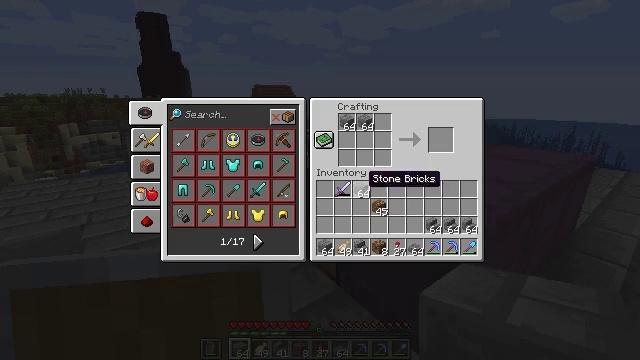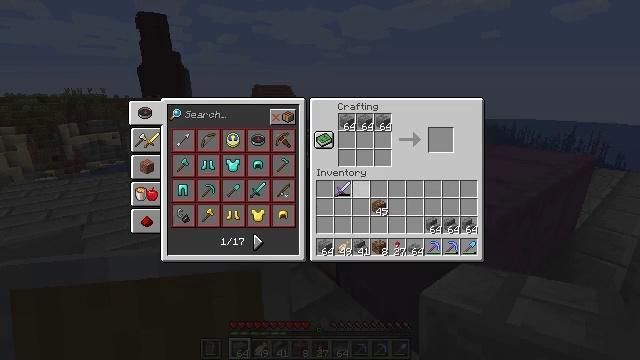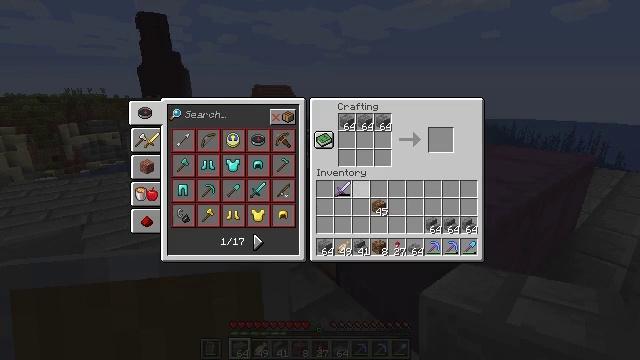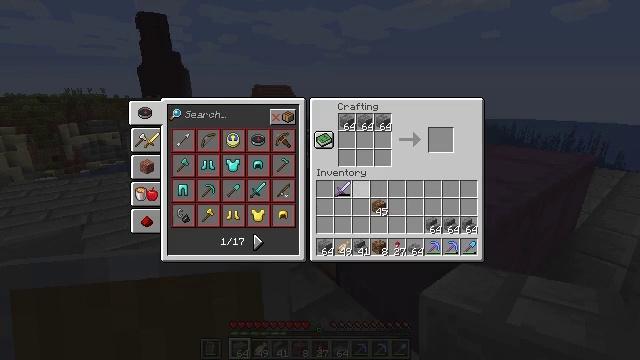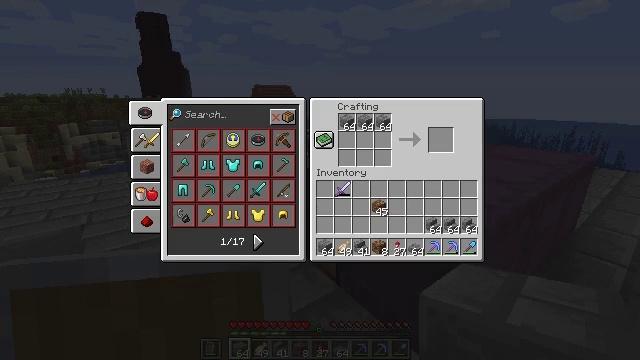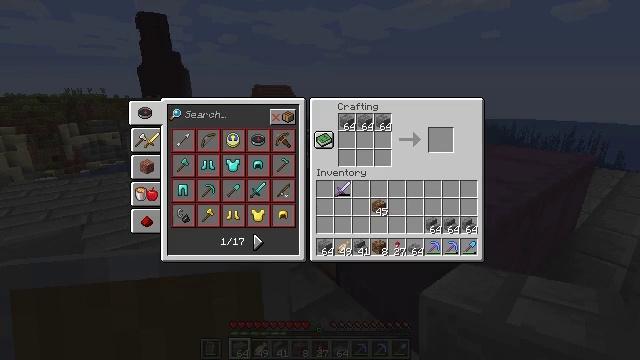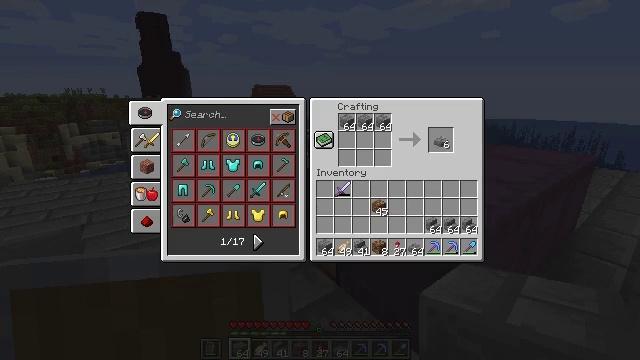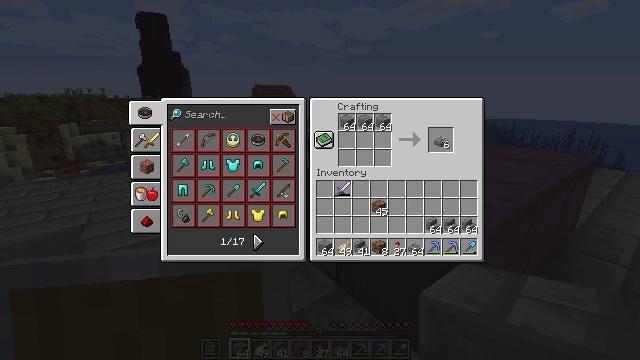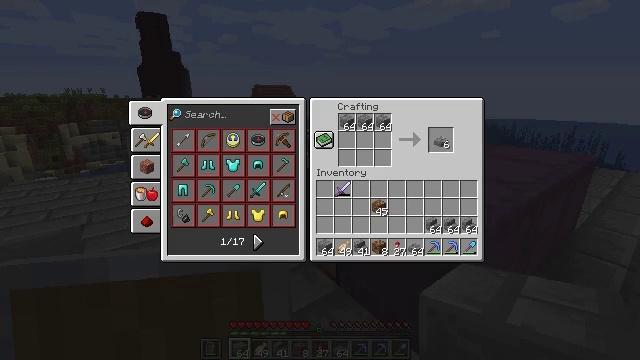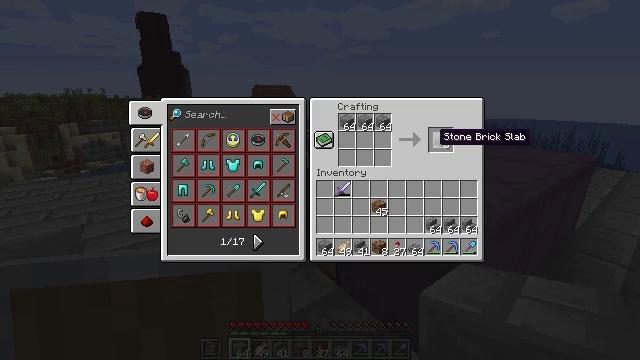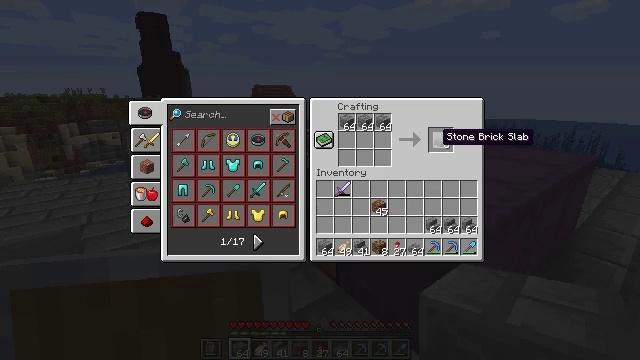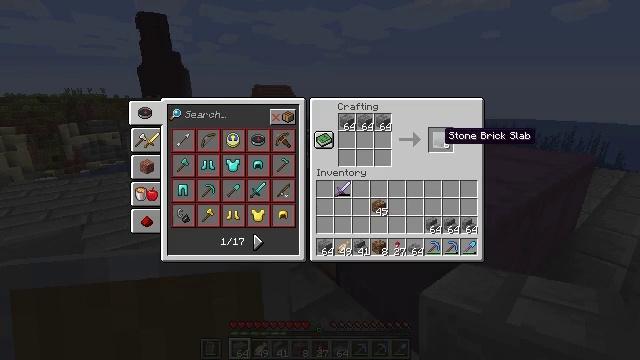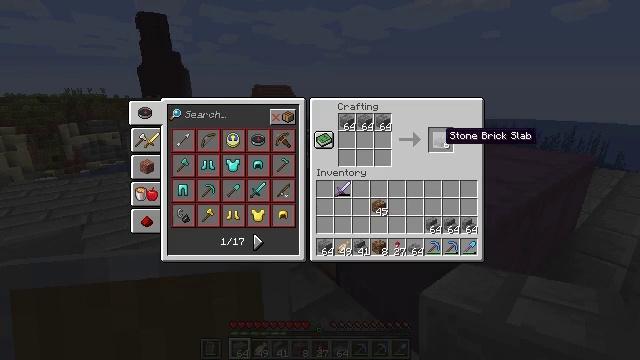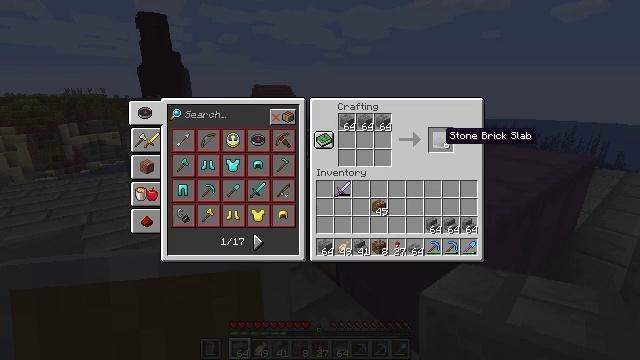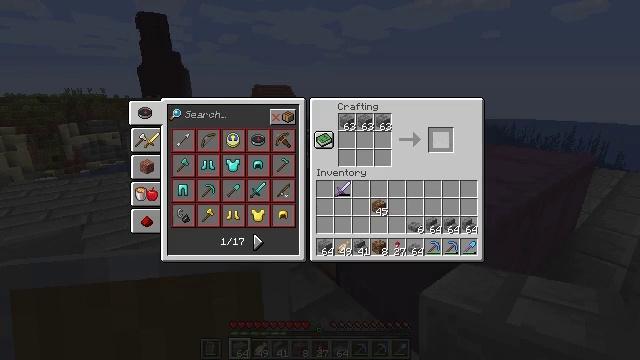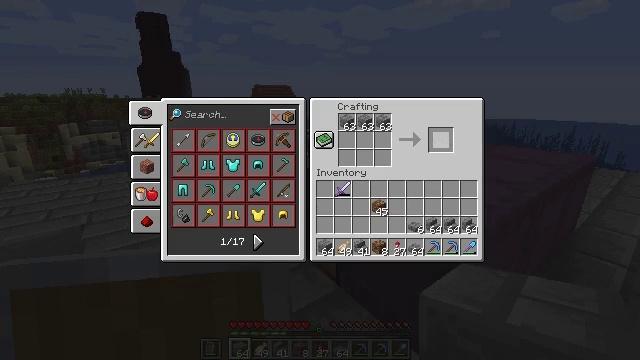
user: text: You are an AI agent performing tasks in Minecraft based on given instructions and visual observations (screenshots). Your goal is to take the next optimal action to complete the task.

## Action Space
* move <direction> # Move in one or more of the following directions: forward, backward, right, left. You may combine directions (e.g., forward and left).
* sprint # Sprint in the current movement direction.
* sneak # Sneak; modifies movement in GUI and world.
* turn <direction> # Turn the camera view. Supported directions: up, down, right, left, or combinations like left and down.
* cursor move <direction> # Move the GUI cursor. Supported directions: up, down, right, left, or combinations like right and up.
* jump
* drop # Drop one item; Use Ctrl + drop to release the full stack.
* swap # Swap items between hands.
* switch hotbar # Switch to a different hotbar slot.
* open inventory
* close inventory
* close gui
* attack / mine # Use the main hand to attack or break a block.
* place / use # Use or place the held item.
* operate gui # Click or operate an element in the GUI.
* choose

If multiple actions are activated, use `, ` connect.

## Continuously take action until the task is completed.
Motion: motion action
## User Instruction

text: Combine stone bricks in the table to craft stone brick slabs.
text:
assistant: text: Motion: sneak, choose
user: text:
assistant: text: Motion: sneak, operate gui
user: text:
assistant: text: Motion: sneak, operate gui
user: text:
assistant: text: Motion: sneak, cursor move right and up, operate gui
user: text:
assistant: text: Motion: sneak, cursor move right and up, operate gui
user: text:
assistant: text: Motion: sneak, cursor move right and up, operate gui
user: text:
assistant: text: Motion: sneak, operate gui
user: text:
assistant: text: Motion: sneak, operate gui
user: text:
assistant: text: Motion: sneak, operate gui
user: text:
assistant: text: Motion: sneak, operate gui
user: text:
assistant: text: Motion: sneak, operate gui
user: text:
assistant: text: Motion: sneak, operate gui
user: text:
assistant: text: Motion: sneak, operate gui
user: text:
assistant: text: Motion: sneak, operate gui
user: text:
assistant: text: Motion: sneak, operate gui
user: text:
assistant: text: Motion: sneak, choose
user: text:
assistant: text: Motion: sneak, operate gui
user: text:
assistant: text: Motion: sneak, operate gui
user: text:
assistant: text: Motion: sneak, operate gui